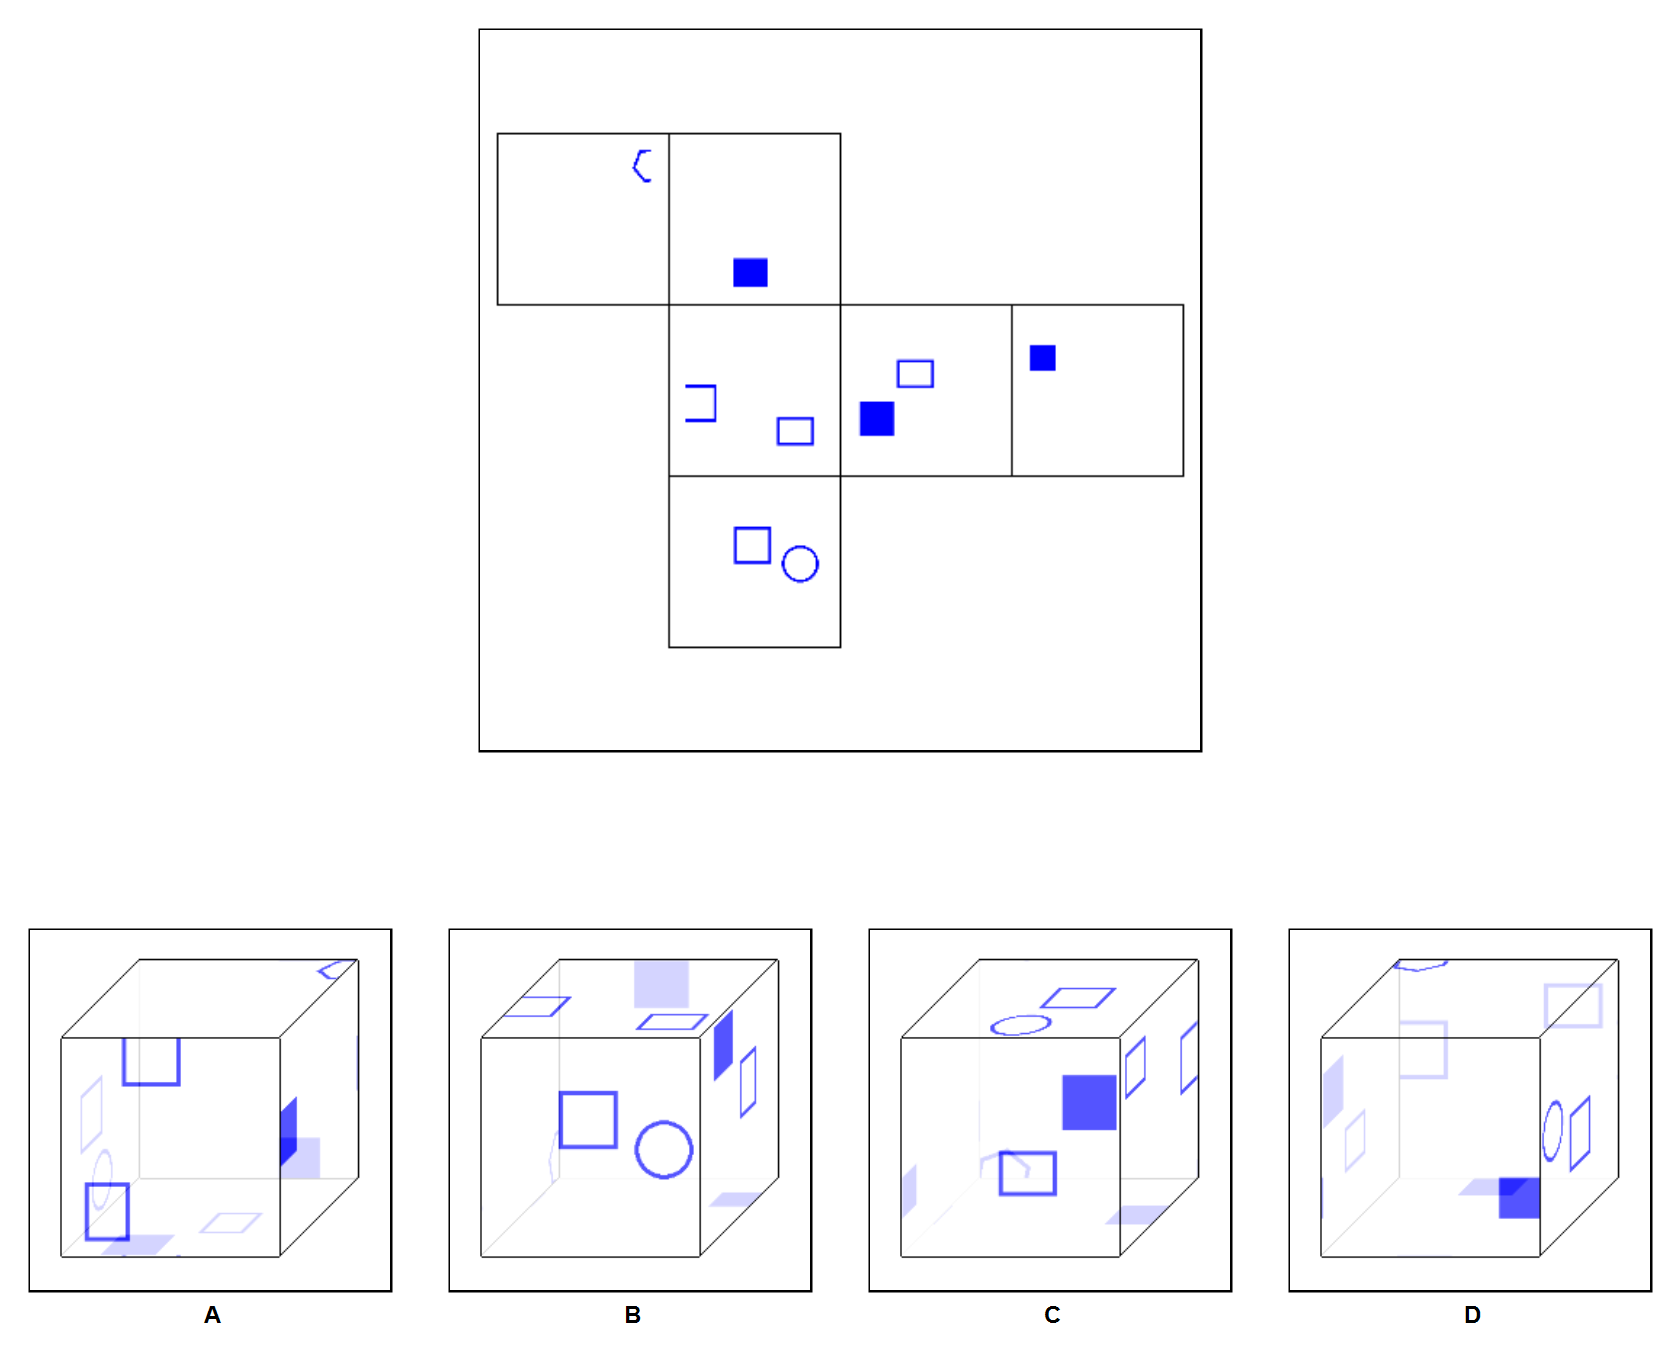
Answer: D